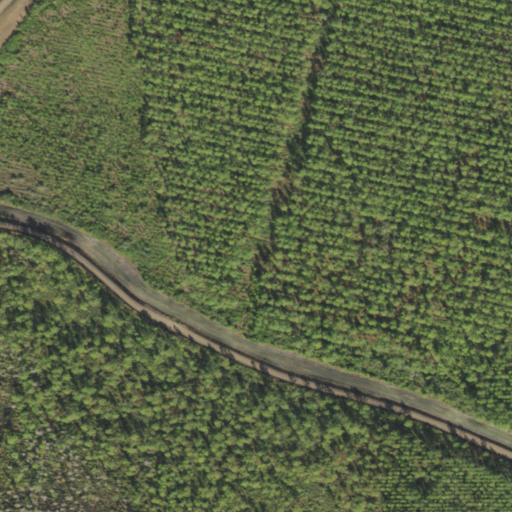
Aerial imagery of island in Florida named Briar Island containing evergreen forest, shrub, open development, woody wetlands, low intensity development, and medium intensity development